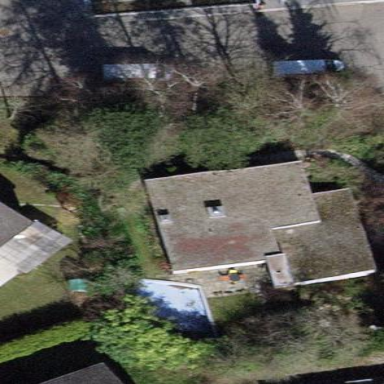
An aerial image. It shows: House with flat roof.